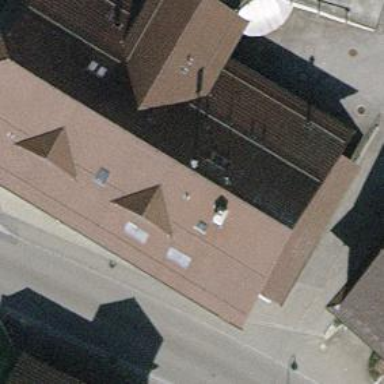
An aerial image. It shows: Fire station building.